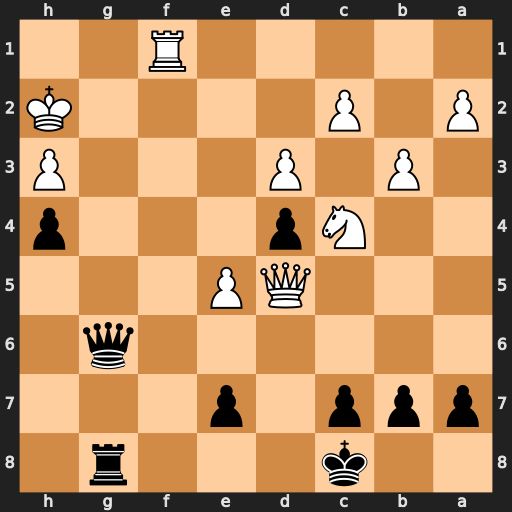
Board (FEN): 2k3r1/ppp1p3/6q1/3QP3/2Np3p/1P1P3P/P1P4K/5R2
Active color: b
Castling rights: -
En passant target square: -
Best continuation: Qg3+ Kh1 Qxh3#